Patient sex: F
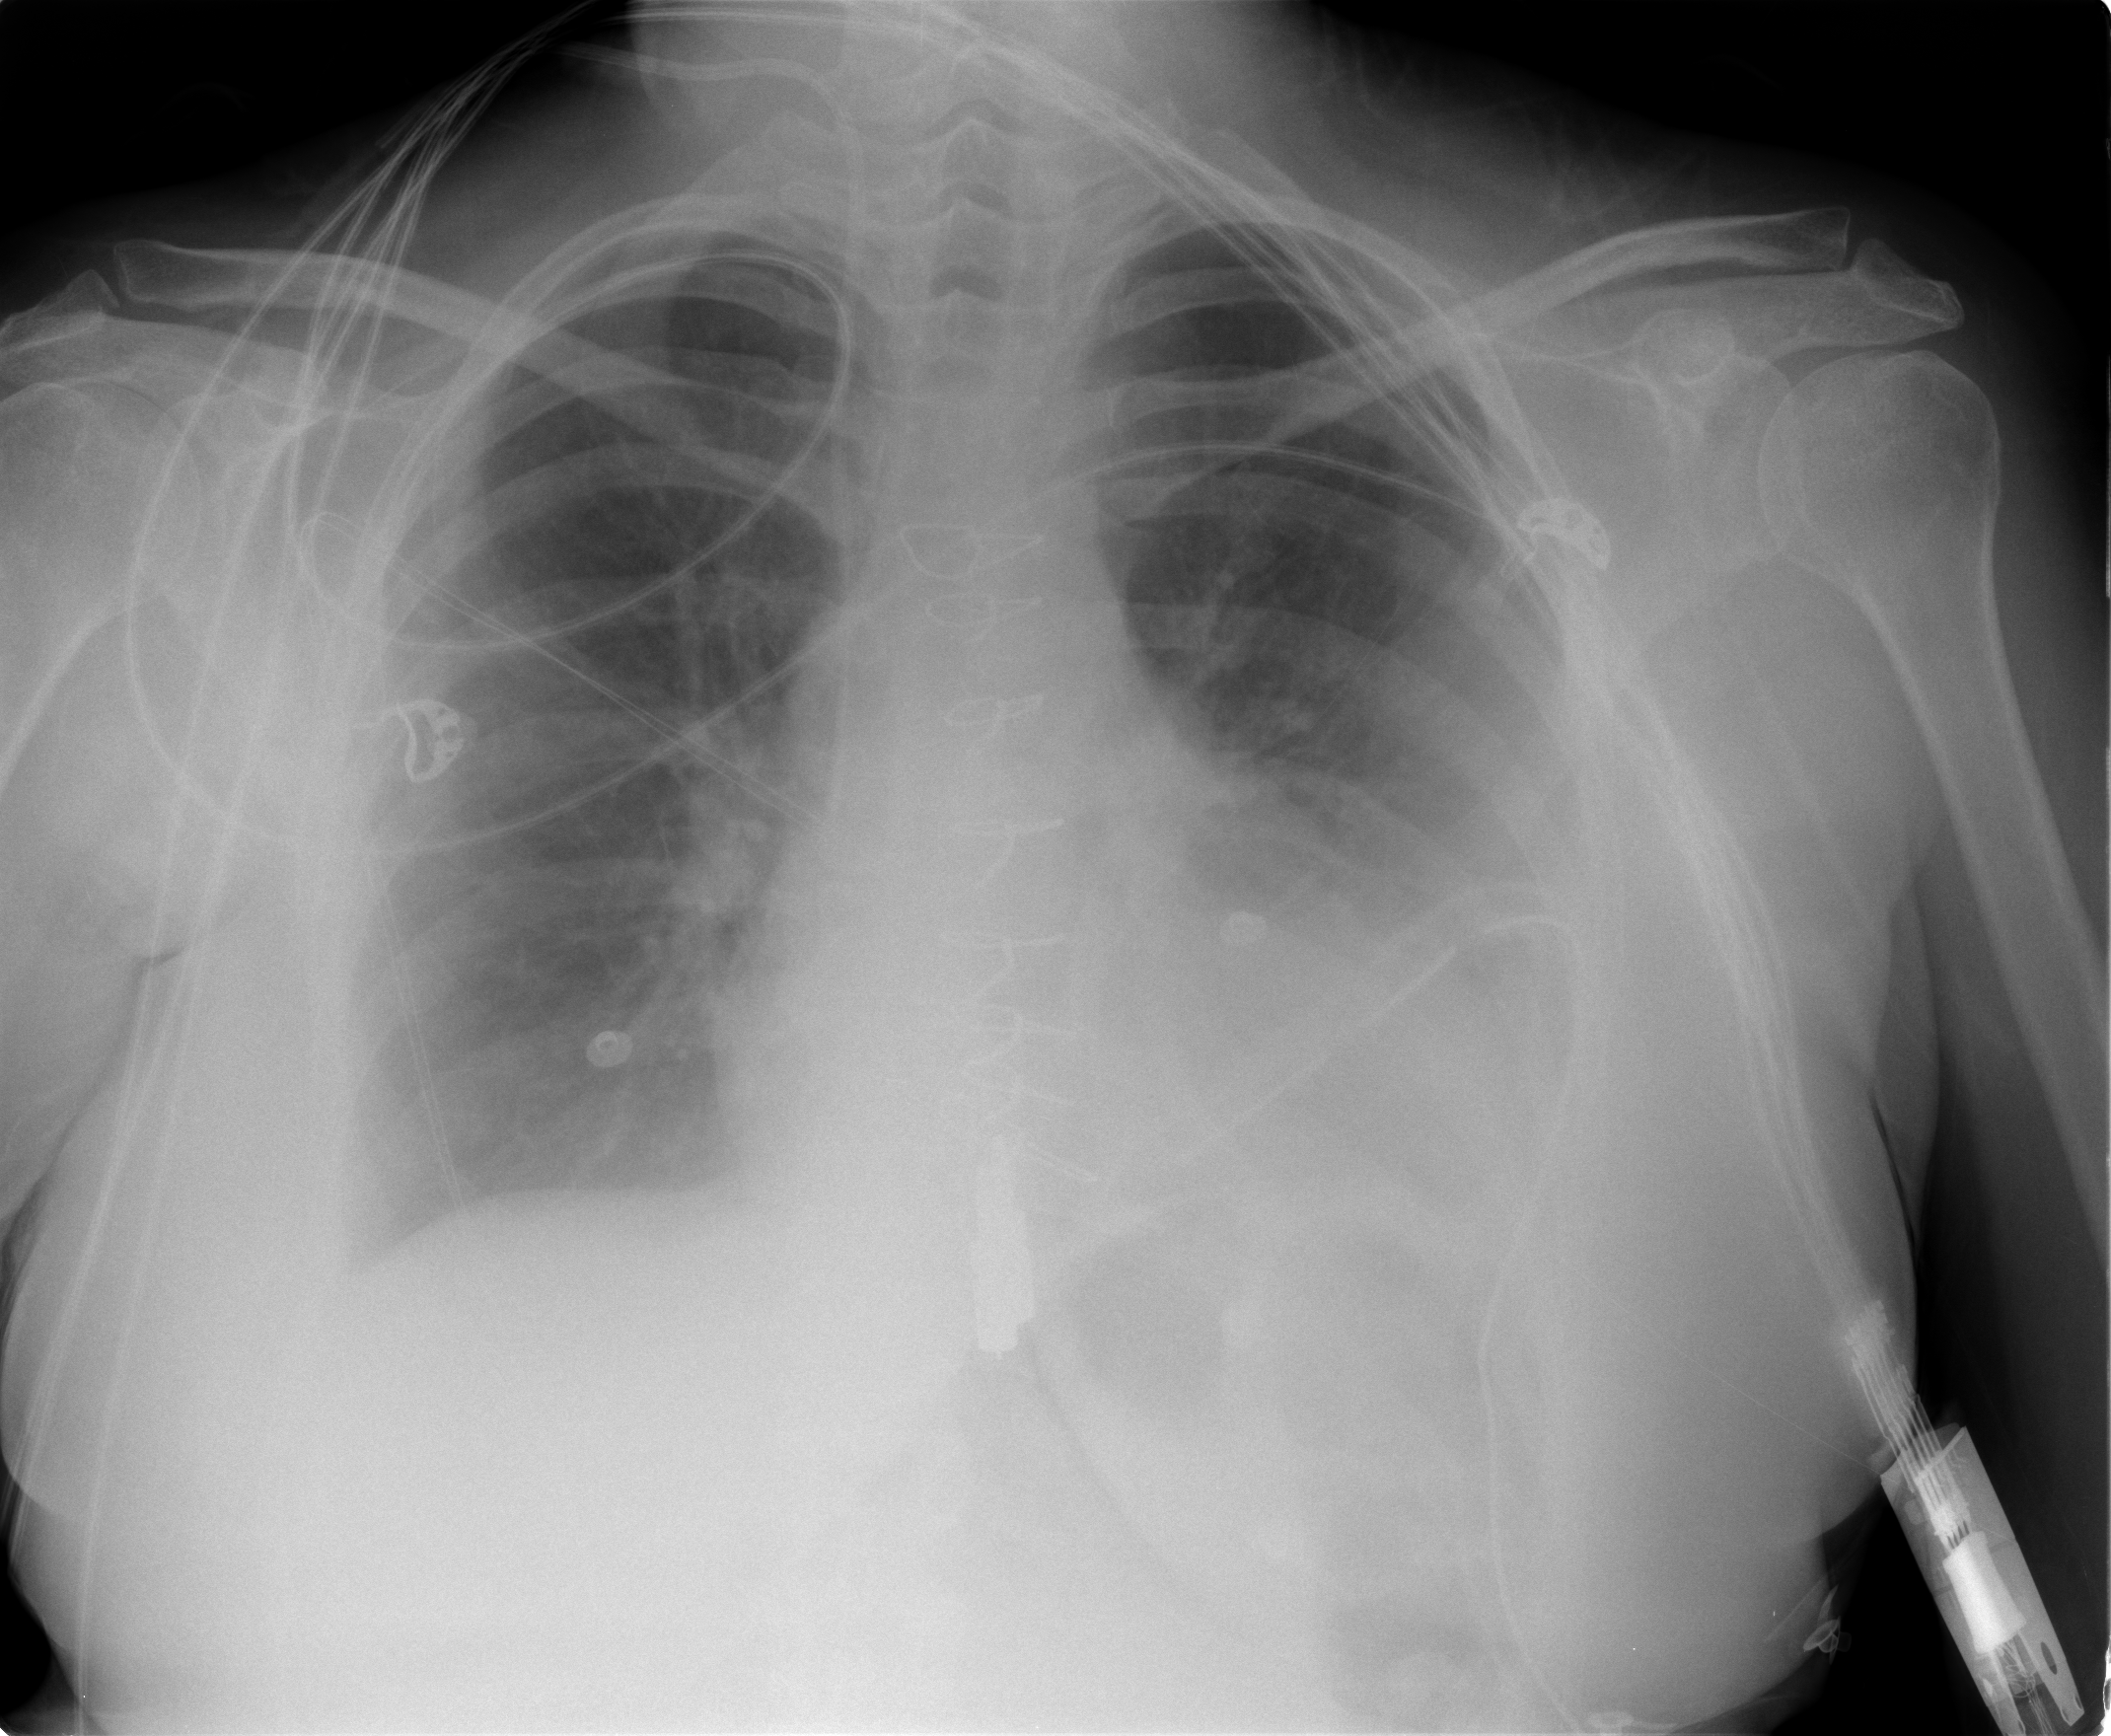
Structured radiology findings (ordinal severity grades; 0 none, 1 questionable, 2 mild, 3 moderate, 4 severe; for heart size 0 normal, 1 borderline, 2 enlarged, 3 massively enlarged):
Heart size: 2
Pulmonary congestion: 2
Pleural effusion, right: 1
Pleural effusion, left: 3
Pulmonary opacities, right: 0
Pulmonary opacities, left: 0
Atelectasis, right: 1
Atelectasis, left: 2